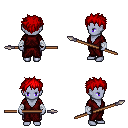
a pixel art fantasy rpg character, female body template, dark elf, purple skin, red robe, metal pants, red bedhead hairstyle, white cloth bandages, spear, four views (front, back, left, right), 2x2 character sprite sheet, small pixel art, hard edges, no anti-aliasing